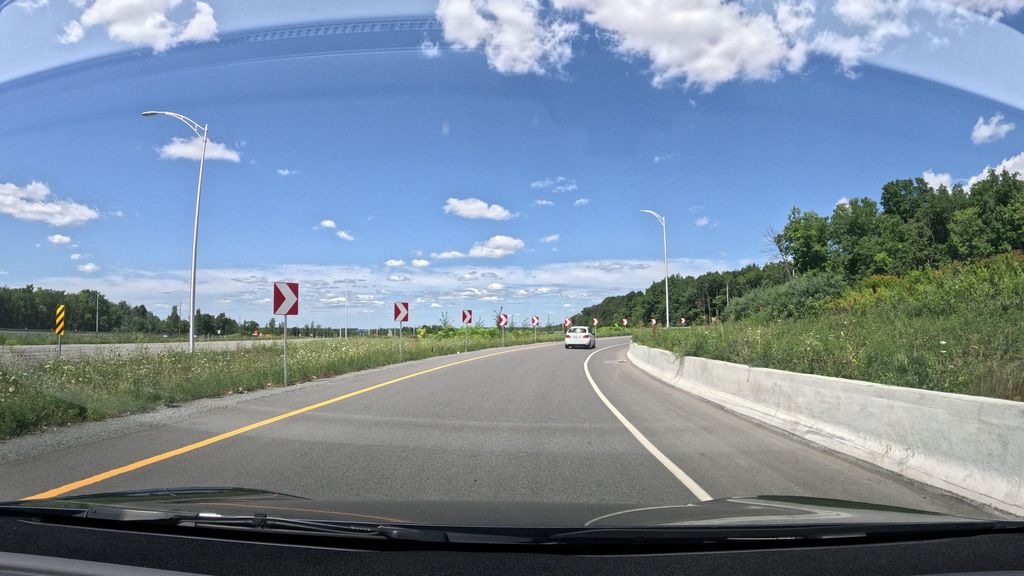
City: montreal